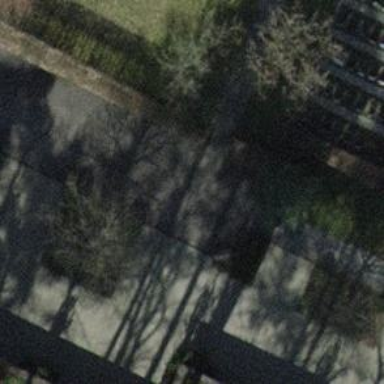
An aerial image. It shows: Concrete footway.